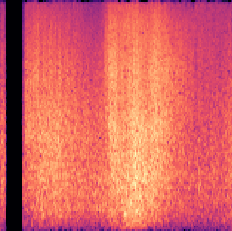
Sound class: Sea waves